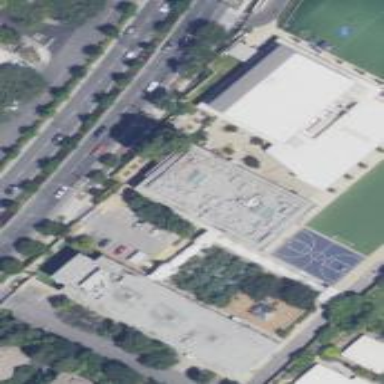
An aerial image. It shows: School building.